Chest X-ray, AP view. Patient: 43 years old, sex M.
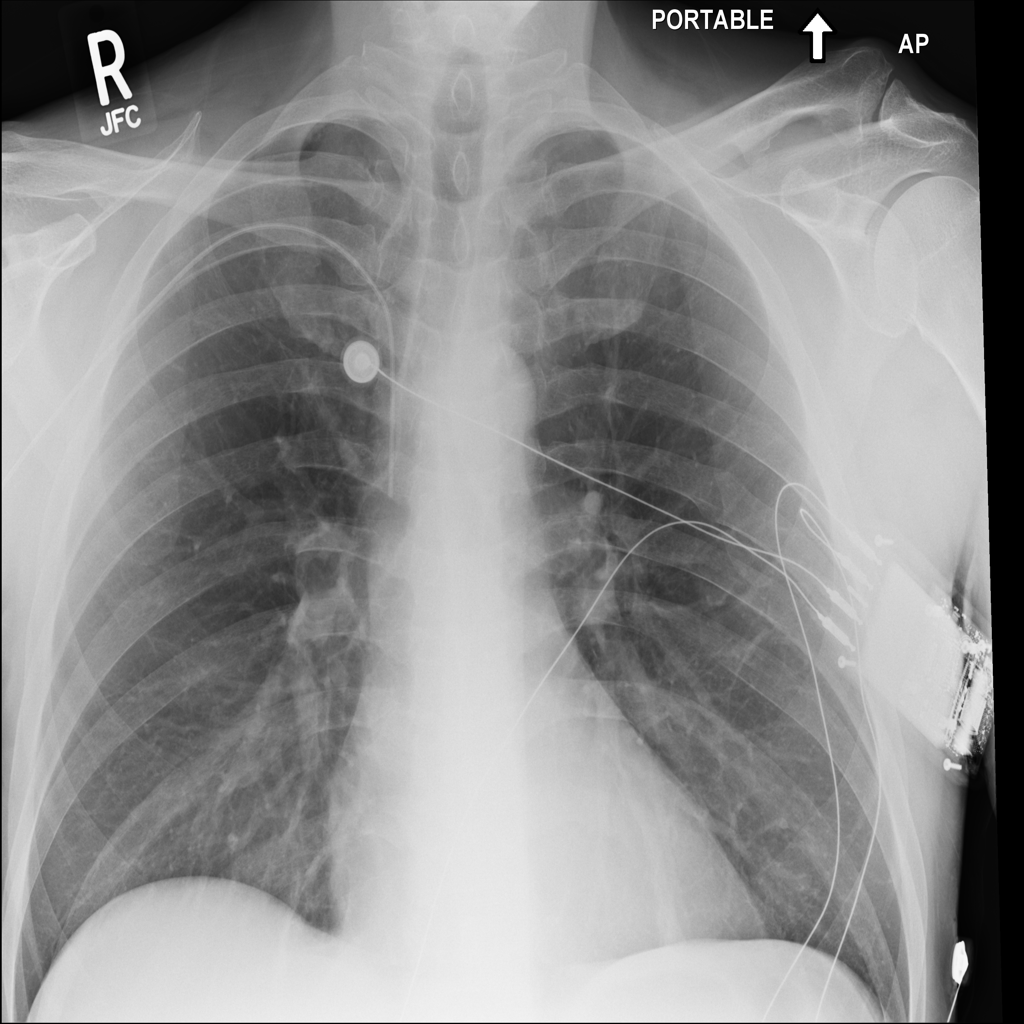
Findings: No Finding